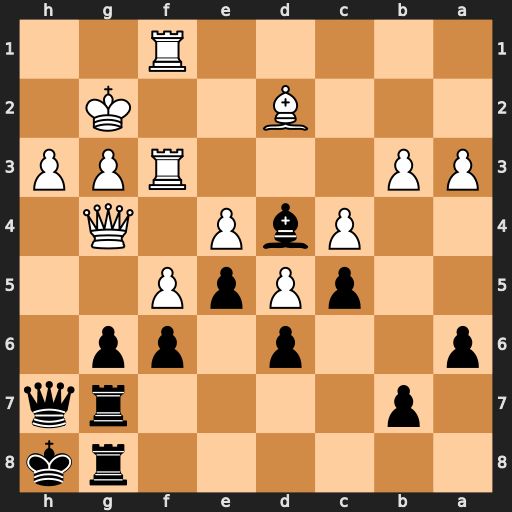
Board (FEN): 6rk/1p4rq/p2p1pp1/2pPpP2/2PbP1Q1/PP3RPP/3B2K1/5R2
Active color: b
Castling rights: -
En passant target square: -
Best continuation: gxf5 Qxf5 Qxf5 exf5 e4 g4 exf3+